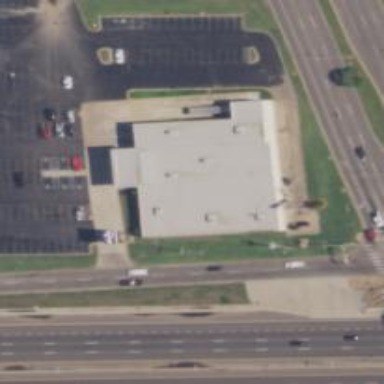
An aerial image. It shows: Hardware shop located inside building.